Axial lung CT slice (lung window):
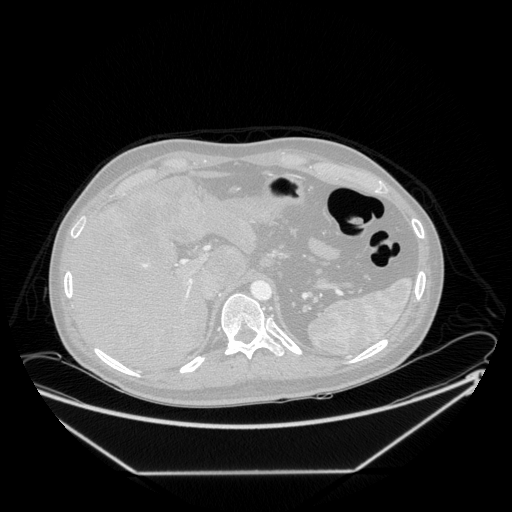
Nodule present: no